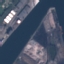
Land use / land cover class: River